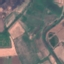
Land use / land cover: PermanentCrop